Question: I am trying to accomplish the following, I've done this easily with UIScrollview but I've been experimenting with UICollectionView lately (I know I'm pretty late to the game) and would love to know if in order to do what I want I have to implement a custom layout or if FlowLayout already does this for me.
Basically, if you look at the attachment, you will notice that scrolling can happen both vertically and horizontally, the rows go all the way to beyond the UICollectionView height. The same happens with columns going beyond the width of the collection view.
Is this possible to do with Flowlayout?

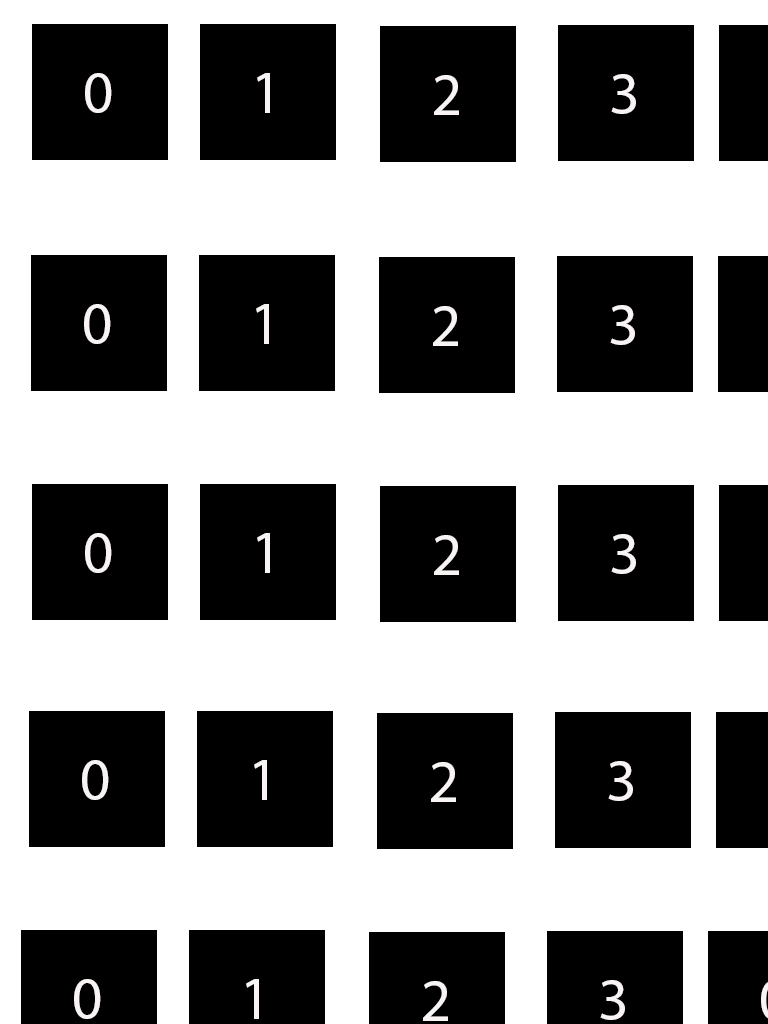
Answer: I've done it like this.
'''
#define space 5
#import "MultpleLineLayout.h"
@implementation MultpleLineLayout { // a subclass of UICollectionViewFlowLayout
NSInteger itemWidth;
NSInteger itemHeight;
}
-(id)init {
if (self = [super init]) {
itemWidth = 60;
itemHeight = 60;
}
return self;
}
-(CGSize)collectionViewContentSize {
NSInteger xSize = [self.collectionView numberOfItemsInSection:0] * (itemWidth + space); // "space" is for spacing between cells.
NSInteger ySize = [self.collectionView numberOfSections] * (itemHeight + space);
return CGSizeMake(xSize, ySize);
}
- (UICollectionViewLayoutAttributes *)layoutAttributesForItemAtIndexPath:(NSIndexPath *)path {
UICollectionViewLayoutAttributes* attributes = [UICollectionViewLayoutAttributes layoutAttributesForCellWithIndexPath:path];
attributes.size = CGSizeMake(itemWidth,itemHeight);
int xValue = itemWidth/2 + path.row * (itemWidth + space);
int yValue = itemHeight + path.section * (itemHeight + space);
attributes.center = CGPointMake(xValue, yValue);
return attributes;
}
-(NSArray*)layoutAttributesForElementsInRect:(CGRect)rect {
NSInteger minRow = (rect.origin.x > 0)? rect.origin.x/(itemWidth + space) : 0; // need to check because bounce gives negative values for x.
NSInteger maxRow = rect.size.width/(itemWidth + space) + minRow;
NSMutableArray* attributes = [NSMutableArray array];
for(NSInteger i=0 ; i < self.collectionView.numberOfSections; i++) {
for (NSInteger j=minRow ; j < maxRow; j++) {
NSIndexPath* indexPath = [NSIndexPath indexPathForItem:j inSection:i];
[attributes addObject:[self layoutAttributesForItemAtIndexPath:indexPath]];
}
}
return attributes;
}
'''
My data source was an array of arrays with each inner array providing the data for an individual row.
My collection view scrolled in both directions. This is what I had in my viewDidload to set things up:
'''
- (void)viewDidLoad {
self.theData = @[@[@"0",@"1",@"2",@"3",@"4",@"5",@"6",@"7",@"8",@"9",@"10",@"11",@"12",@"13",@"14",@"15",@"16",@"17",@"18",@"19",@"20"], @[@"0",@"1",@"2",@"3",@"4",@"5",@"6",@"7",@"8",@"9",@"10",@"11",@"12",@"13",@"14",@"15",@"16",@"17",@"18",@"19",@"20"],@[@"0",@"1",@"2",@"3",@"4",@"5",@"6",@"7",@"8",@"9",@"10",@"11",@"12",@"13",@"14",@"15",@"16",@"17",@"18",@"19",@"20"],@[@"0",@"1",@"2",@"3",@"4",@"5",@"6",@"7",@"8",@"9",@"10",@"11",@"12",@"13",@"14",@"15",@"16",@"17",@"18",@"19",@"20"],@[@"0",@"1",@"2",@"3",@"4",@"5",@"6",@"7",@"8",@"9",@"10",@"11",@"12",@"13",@"14",@"15",@"16",@"17",@"18",@"19",@"20"],@[@"0",@"1",@"2",@"3",@"4",@"5",@"6",@"7",@"8",@"9",@"10",@"11",@"12",@"13",@"14",@"15",@"16",@"17",@"18",@"19",@"20"],@[@"0",@"1",@"2",@"3",@"4",@"5",@"6",@"7",@"8",@"9",@"10",@"11",@"12",@"13",@"14",@"15",@"16",@"17",@"18",@"19",@"20"],@[@"0",@"1",@"2",@"3",@"4",@"5",@"6",@"7",@"8",@"9",@"10",@"11",@"12",@"13",@"14",@"15",@"16",@"17",@"18",@"19",@"20"],@[@"0",@"1",@"2",@"3",@"4",@"5",@"6",@"7",@"8",@"9",@"10",@"11",@"12",@"13",@"14",@"15",@"16",@"17",@"18",@"19",@"20"],@[@"0",@"1",@"2",@"3",@"4",@"5",@"6",@"7",@"8",@"9",@"10",@"11",@"12",@"13",@"14",@"15",@"16",@"17",@"18",@"19",@"20"],@[@"Z0",@"Z1",@"Z2",@"Z3",@"Z4",@"Z5",@"Z6",@"Z7",@"Z8",@"Z9",@"Z10",@"Z11",@"Z12",@"Z13",@"Z14",@"Z15",@"Z16",@"Z17",@"Z18",@"Z19",@"Z20"]];
MultpleLineLayout *layout = [[MultpleLineLayout alloc] init];
self.collectionView = [[RDCollectionView alloc] initWithFrame:self.view.bounds collectionViewLayout:layout];
self.collectionView.dataSource = self;
self.collectionView.delegate = self;
self.view.backgroundColor = [UIColor blackColor];
[self.view addSubview:self.collectionView];
[self.collectionView registerClass:[DataCell class] forCellWithReuseIdentifier:@"DataCell"];
[self.collectionView reloadData];
}
'''